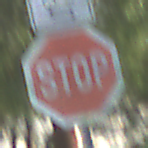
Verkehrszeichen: Stop
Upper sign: RichtungsangabeDurchPfeile9
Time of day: MorningAfternoon
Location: Outdoor (Urban)
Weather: PartlyCloudy
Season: NotSpecified
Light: Natural